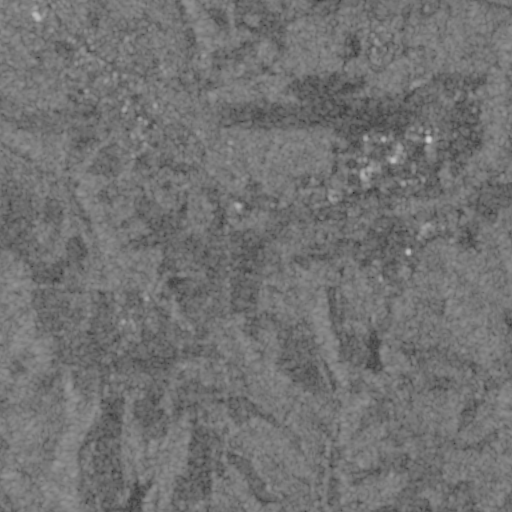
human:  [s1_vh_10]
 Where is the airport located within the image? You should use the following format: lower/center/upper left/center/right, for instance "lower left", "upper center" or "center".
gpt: The airport is located in the upper right of the image.
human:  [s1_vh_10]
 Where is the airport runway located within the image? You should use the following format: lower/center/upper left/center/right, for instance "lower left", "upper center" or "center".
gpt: The airport runway is located in the upper right of the image.
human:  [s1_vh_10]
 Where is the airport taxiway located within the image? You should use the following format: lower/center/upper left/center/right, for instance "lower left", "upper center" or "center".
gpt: The airport taxiway is located in the upper right of the image.
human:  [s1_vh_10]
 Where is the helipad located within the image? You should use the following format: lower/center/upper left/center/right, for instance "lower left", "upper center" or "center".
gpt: The helipad is located in the upper center of the image.
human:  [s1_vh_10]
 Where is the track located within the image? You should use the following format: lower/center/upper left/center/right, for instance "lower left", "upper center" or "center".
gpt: The track is located in the center right of the image.
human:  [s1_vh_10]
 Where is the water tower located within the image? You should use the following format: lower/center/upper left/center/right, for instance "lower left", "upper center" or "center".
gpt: The water tower is located in the upper left of the image.
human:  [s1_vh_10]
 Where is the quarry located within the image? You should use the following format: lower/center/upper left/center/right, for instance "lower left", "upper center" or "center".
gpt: There is no quarry in the image.

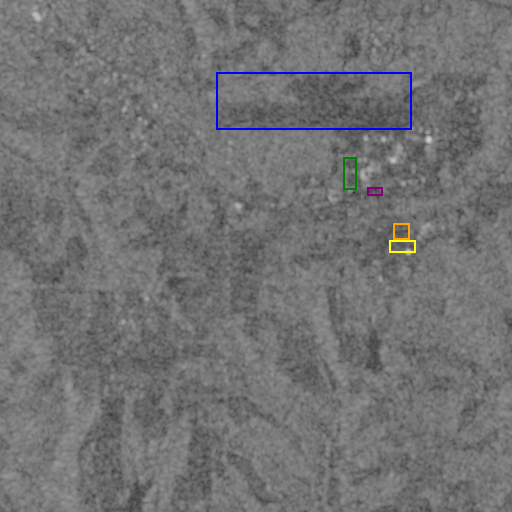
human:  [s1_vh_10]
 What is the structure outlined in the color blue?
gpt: The structure outlined in blue is an airport.
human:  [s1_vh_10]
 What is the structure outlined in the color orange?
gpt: The structure outlined in orange is a park.
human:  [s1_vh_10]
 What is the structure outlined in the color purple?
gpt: The structure outlined in purple is a parking lot.
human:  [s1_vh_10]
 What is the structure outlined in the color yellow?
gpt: The structure outlined in yellow is a track.
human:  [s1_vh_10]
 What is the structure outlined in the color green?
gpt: The structure outlined in green is a building.
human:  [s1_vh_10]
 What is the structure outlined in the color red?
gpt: There is no red outline.